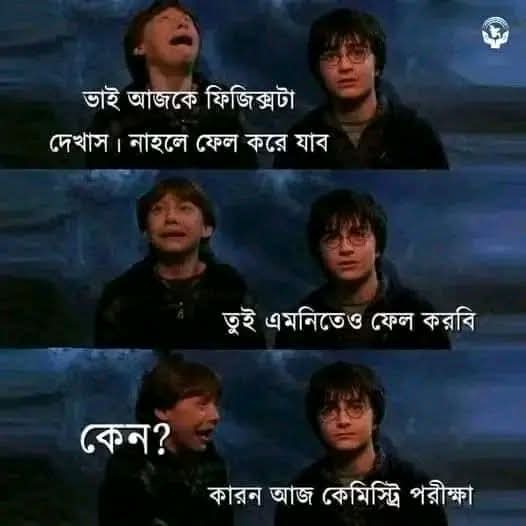
Text: ভাই আজকে ফিজিক্সটা
দেখাস। নাহলে ফেল করে যাব
তুই এমনিতেও ফেল করবি
কেন?
কারন আজ কেমিস্ট্রি পরীক্ষা
Label: Non Hate